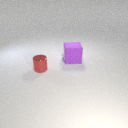
small red metal cylinder in front of large purple rubber cube